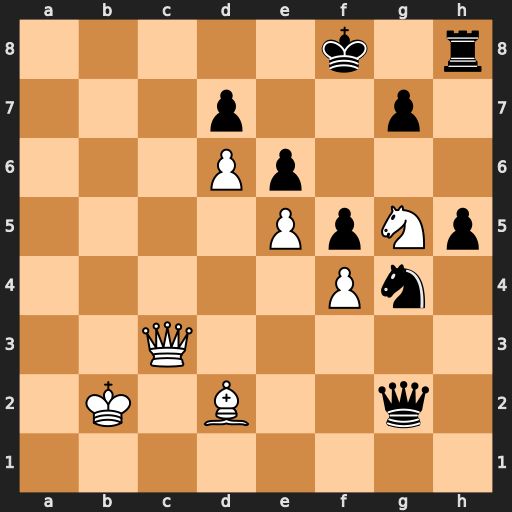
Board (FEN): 5k1r/3p2p1/3Pp3/4PpNp/5Pn1/2Q5/1K1B2q1/8
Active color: w
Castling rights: -
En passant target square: -
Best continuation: Qc8#